Question: I would like to get the currently assigned Active Directory admin name for a specific Azure SQL server with PowerShell script.

I thought that it will shows in the Resource properties but unfortunately not and I did not find any specific command for that.
Is there any way to get this information?
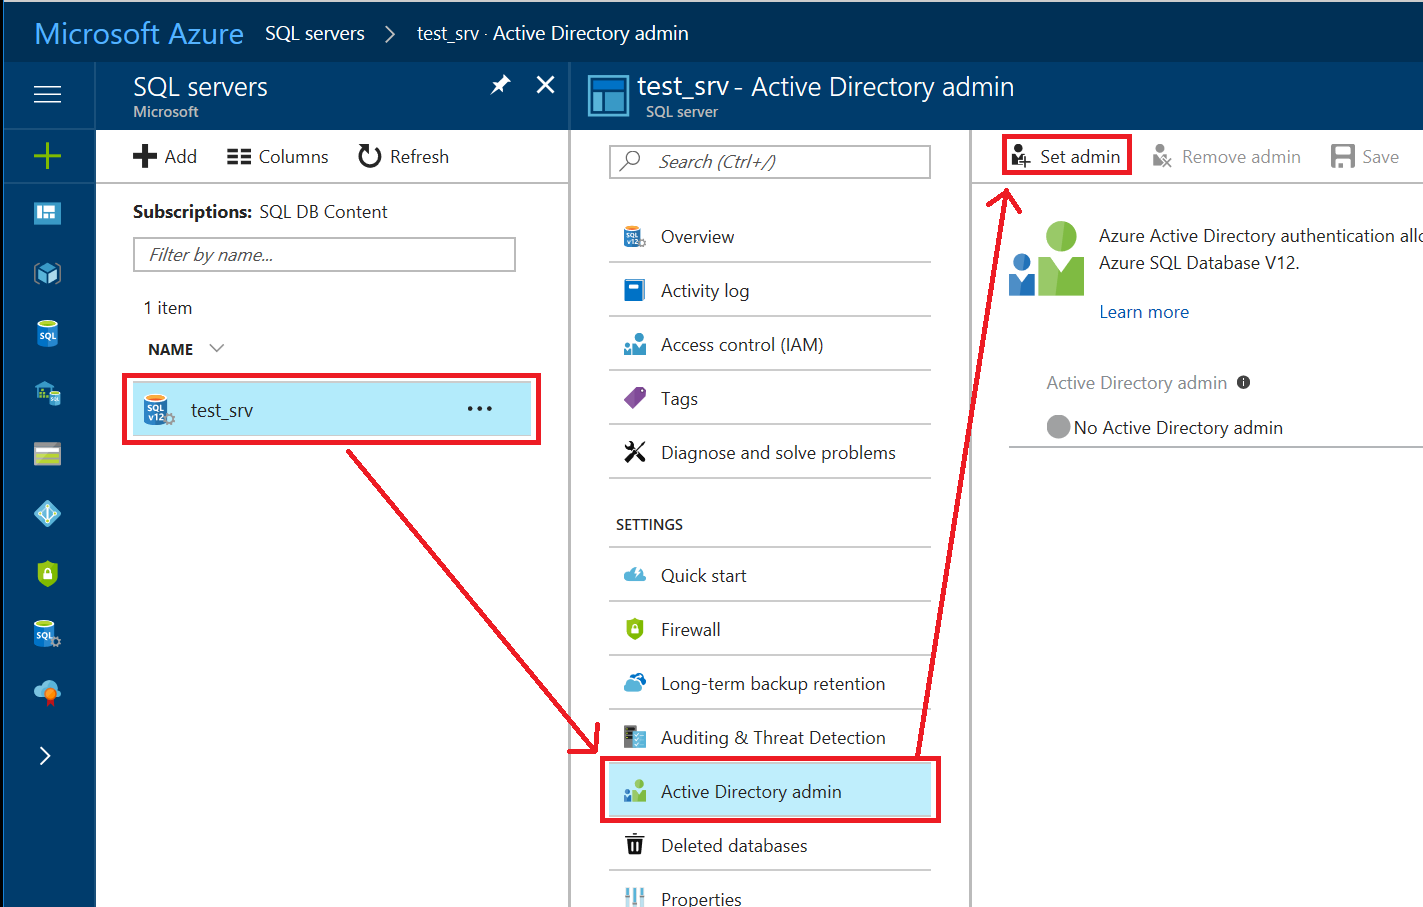
Answer: PowerShell command to get this information is Get-AzureRmSqlServerActiveDirectoryAdministrator
Example from Microsoft docs -
'''
Get-AzureRmSqlServerActiveDirectoryAdministrator -ResourceGroupName "ResourceGroup01" -ServerName "Server01"
ResourceGroupName ServerName DisplayName ObjectId
----------------- ---------- ----------- --------
ResourceGroup01 Server01 DBAs 40b79501-b343-44ed-9ce7-da4c8cc7353b
'''
<URL>
Also, at least in your screenshot you don't have any admin set for the server. If you want to set that up first, before reading that info from PowerShell command, then follow the guidance here - <URL>